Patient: sex F, age 60
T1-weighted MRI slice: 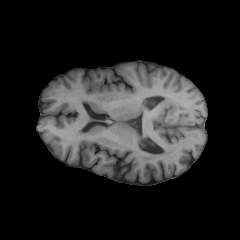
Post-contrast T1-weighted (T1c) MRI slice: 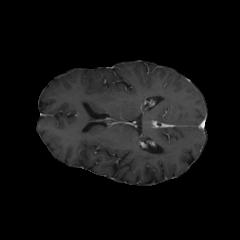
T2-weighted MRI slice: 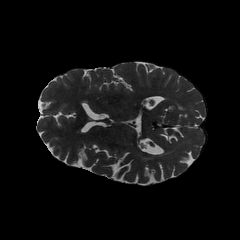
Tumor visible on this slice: yes
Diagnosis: Glioblastoma, IDH-wildtype
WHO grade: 4